Question: As seen <URL>, I am trying to recreate the solution for a sticky footer - that does not have a set height.
I have created the site in the same fashion, but it seems like the content keeps overflowing over the footer, and the footer is simply static (not so sticky!)
Obviously, this flexbox setting is constricting the 'mid section' from expanding beyond the "allowed" size (= Window - header - footer), and it won't resize to fit the content and push down the footer.

I tried changing the different settings for overflow on everything, I've tried changing the display options of the elements in the mid section and the mid section itself. I can't find the issue!!
Now I realise I can solve this a hundred different ways if I just defined the hight of the footer. But I'm trying not to.
Here is some simplified HTML to show my structure
'''
<body class="Site">
<header><div id="header>...</div></header>
<div id="mid" class="Site-content">
<div id="links" class="fadein">
<ul><li>..</li></ul>
</div>
<div id="content" class="content fadein">
text text text
</div>
</div>
<footer>
<div id="footer"></div>
</footer>
</body>
'''
and the relevant css
'''
div#header {
position:relative;
display:block;
top:0px;
left:0px;
margin:0 auto 5px auto;
width:auto;
}
div#mid {
display:block;
width:100%;
height:auto;
position: relative;
background:#C69;
}
div#content {
margin-left:120px;
width:720px;
padding: 25px;
background:#0F9;
}
div#links {
position:absolute;
left:0px;
top:0px;
width:100px;
padding: 5px;
margin-left:10px;
margin-top:35px;
background:#0C6;
}
.Site {
min-height: 100%;
display: -webkit-flex;
display: flex;
-webkit-flex-direction: column;
flex-direction: column;
}
.Site-content {
flex: 1;
-webkit-box-flex: 1;
-webkit-flex: 1;
-moz-box-flex: 1;
-ms-flex: 1;
}
footer {
clear:both;
width:auto;
padding:10px;
}
'''
Your ingenious solution would be much appreciated!
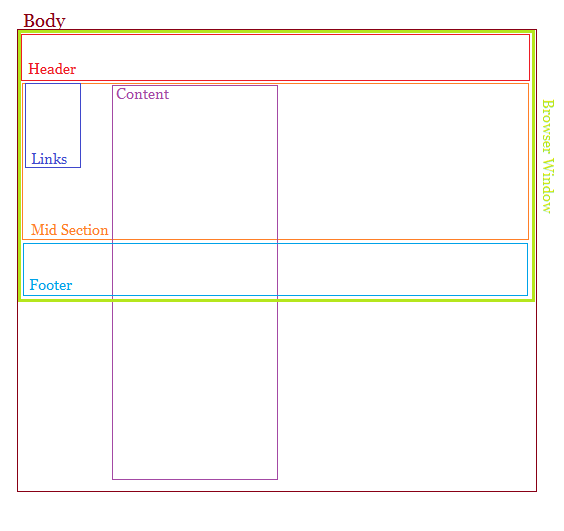
Answer: Check this link <URL> to see how to implement sticky footer using flexbox.
And personally I am using this technique <URL> which is done without using flexbox.
'''
<body>
<div class="container">
<!-- content here -->
<footer>
<!-- content for footer -->
</footer>
</div>
</body>
'''
And for the CSS is pretty simple
'''
html,
body {
height: 100%;
}
.container {
display: table;
height: 100%;
width: 100%;
}
footer {
display: table-row;
height: 1px;
}
'''
Hope this help.